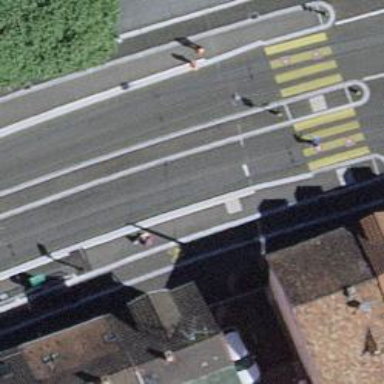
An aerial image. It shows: Tram stop for public transport.